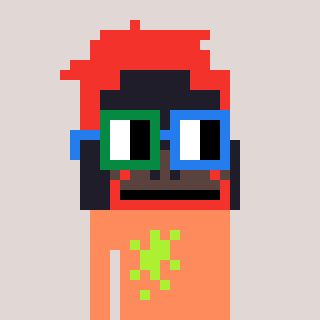
a pixel art character with square green and blue glasses, a orangutan-shaped head and a peachy-colored body on a warm background